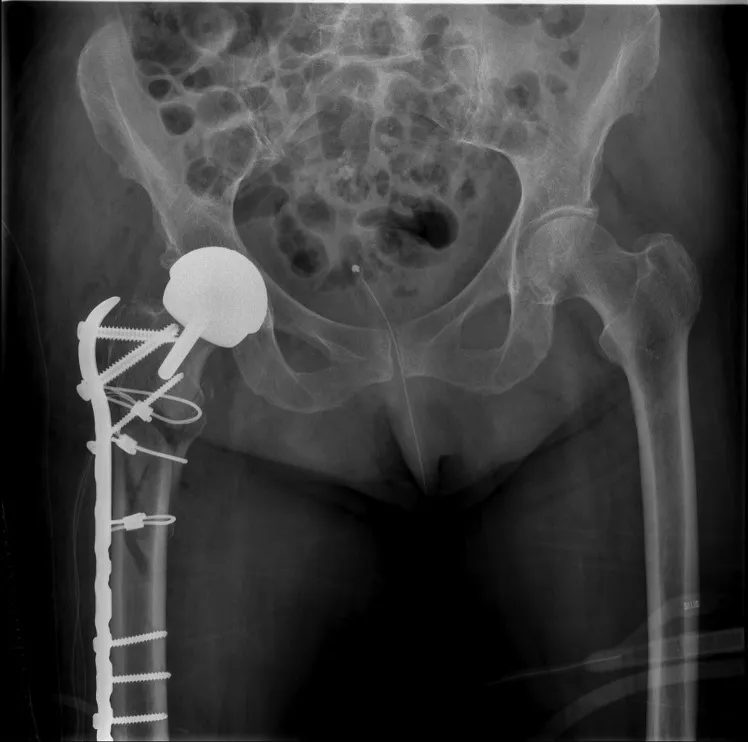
Postoperative radiograph. Internal fixation with trochanteric plate and cerclages.
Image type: radiology (x_ray)